Interaction volume radius: 5 \u00c5
Interaction volume height: 10 \u00c5
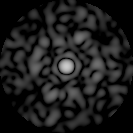
Disorder parameter: 0.8833